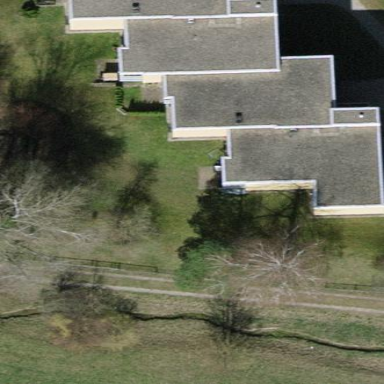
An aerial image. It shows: Apartment building with flat roof.